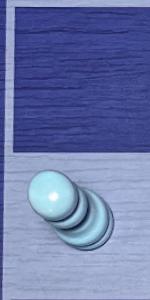
Label: Pawn_White